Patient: sex M, age 42
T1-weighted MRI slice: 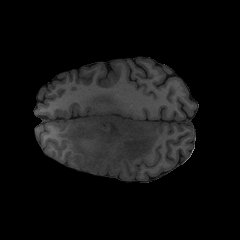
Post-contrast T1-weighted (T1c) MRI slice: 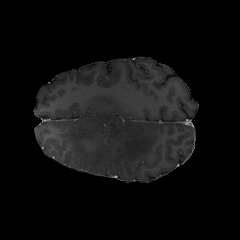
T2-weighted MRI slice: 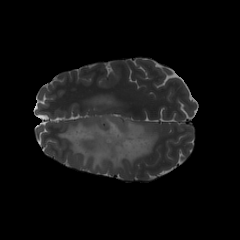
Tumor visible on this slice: yes
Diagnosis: Astrocytoma, IDH-mutant
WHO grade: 3